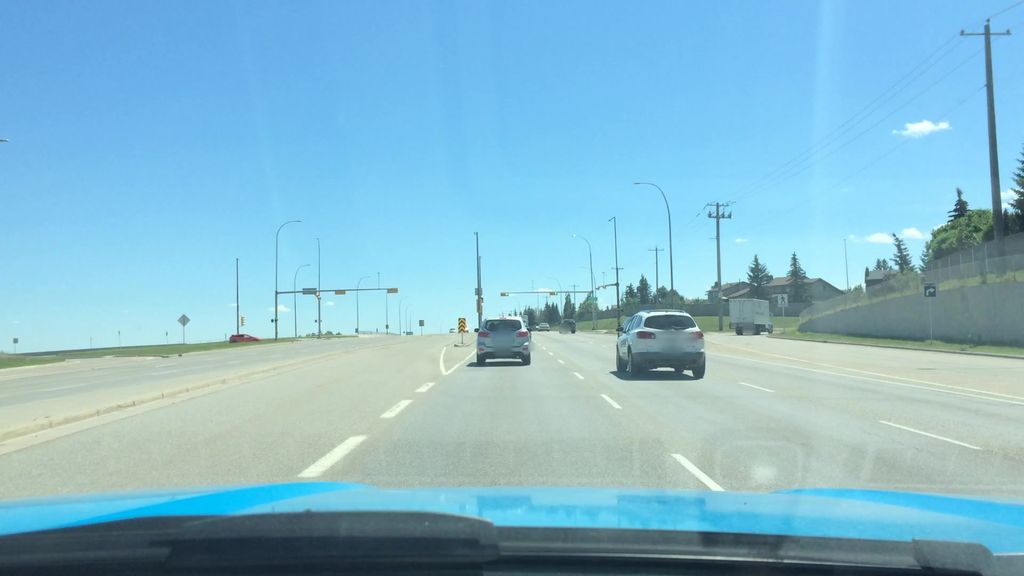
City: calgary